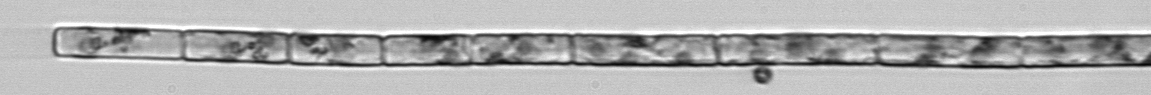
Label: Guinardia_delicatula